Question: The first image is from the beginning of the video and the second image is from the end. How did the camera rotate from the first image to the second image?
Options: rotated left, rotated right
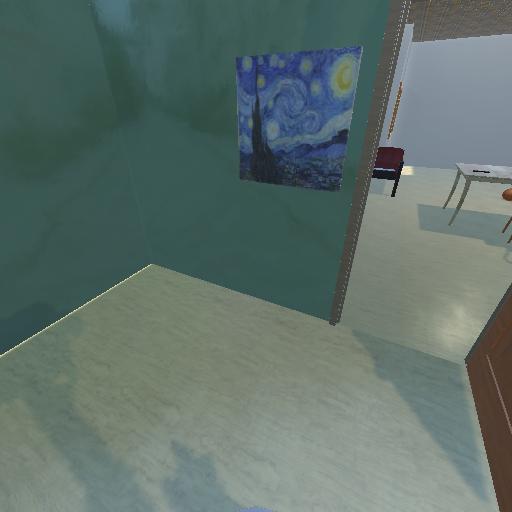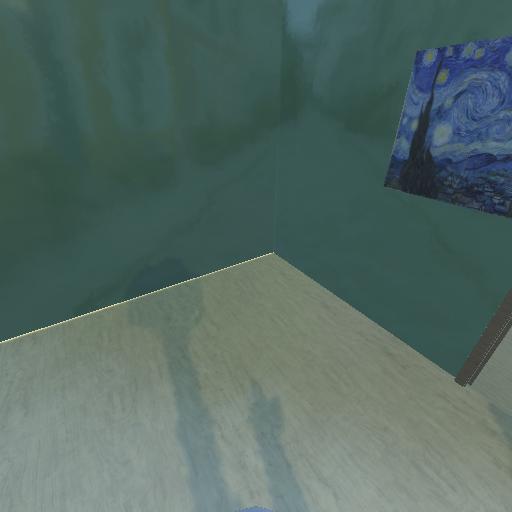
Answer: rotated left